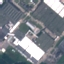
Land use / land cover class: Industrial